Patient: sex M, age 60
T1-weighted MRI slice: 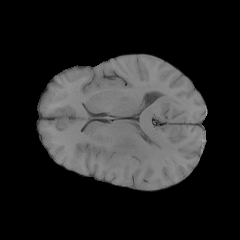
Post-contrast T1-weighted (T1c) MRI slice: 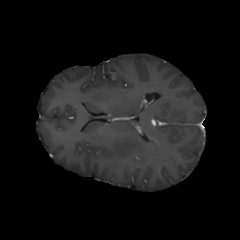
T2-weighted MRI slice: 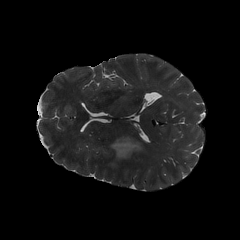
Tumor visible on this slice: yes
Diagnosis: Glioblastoma, IDH-wildtype
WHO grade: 4